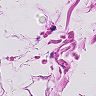
Metastatic tissue present: no